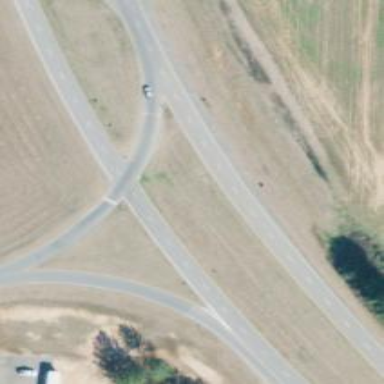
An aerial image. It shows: Primary highway with asphalt surface leading to roundabout flare.